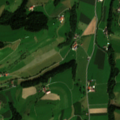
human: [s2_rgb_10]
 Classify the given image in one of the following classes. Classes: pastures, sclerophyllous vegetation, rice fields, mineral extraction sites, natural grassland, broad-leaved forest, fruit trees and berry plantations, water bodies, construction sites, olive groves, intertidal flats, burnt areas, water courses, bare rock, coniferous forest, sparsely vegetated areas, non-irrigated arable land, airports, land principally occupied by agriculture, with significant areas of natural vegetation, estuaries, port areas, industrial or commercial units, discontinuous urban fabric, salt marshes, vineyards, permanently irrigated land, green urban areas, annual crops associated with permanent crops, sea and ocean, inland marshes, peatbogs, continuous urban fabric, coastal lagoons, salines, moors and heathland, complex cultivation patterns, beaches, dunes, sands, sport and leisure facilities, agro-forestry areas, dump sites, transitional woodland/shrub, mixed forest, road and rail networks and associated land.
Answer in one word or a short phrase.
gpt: non-irrigated arable land, complex cultivation patterns, land principally occupied by agriculture, with significant areas of natural vegetation, coniferous forest